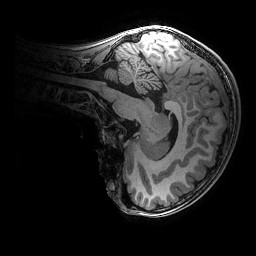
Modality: T1w
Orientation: sagittal
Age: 10
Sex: male
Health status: ill
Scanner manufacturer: ge
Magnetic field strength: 3 T
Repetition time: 0.007664 s
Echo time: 0.00342 s